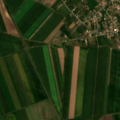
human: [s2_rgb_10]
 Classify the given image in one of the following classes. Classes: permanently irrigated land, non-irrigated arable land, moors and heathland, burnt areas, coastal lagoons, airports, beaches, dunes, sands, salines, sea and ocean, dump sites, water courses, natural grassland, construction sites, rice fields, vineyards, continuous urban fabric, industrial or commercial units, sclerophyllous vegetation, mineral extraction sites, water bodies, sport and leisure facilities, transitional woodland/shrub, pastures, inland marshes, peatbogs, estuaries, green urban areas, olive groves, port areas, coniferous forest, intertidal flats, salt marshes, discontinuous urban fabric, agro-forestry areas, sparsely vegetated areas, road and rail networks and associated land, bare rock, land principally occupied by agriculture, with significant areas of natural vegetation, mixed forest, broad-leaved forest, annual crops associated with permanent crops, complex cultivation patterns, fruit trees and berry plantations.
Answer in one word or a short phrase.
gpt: discontinuous urban fabric, non-irrigated arable land